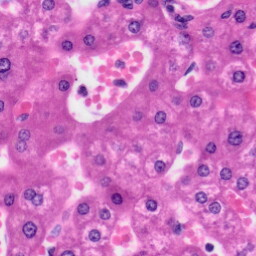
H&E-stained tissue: Liver